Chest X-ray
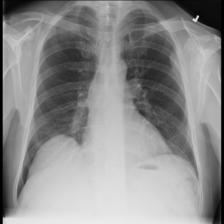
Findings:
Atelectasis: negative
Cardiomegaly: negative
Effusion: negative
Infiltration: positive
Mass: negative
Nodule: negative
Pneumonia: negative
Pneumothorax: negative
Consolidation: negative
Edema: negative
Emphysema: negative
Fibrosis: negative
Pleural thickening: negative
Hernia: negative